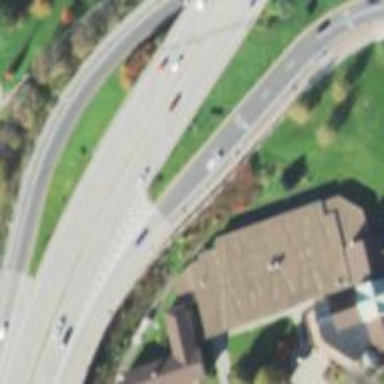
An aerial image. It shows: Primary link road with asphalt surface.